Question:
my parent linear layout
'''
<LinearLayout
android:id="@+id/gif_linear_layout"
android:background="@drawable/shape"
android:layout_marginTop="5dp"
android:layout_width="200dp"
android:layout_height="200dp"
android:orientation="vertical" />
'''
so I have this class GifWebView
'''
import android.content.Context;
import java.io.InputStream;
import android.graphics.Canvas;
import android.graphics.Color;
import android.graphics.Movie;
import android.os.SystemClock;
import android.view.View;
public class GifWebView extends View {
private Movie mMovie;
InputStream mStream;
long mMoviestart;
public GifWebView(Context context, InputStream stream) {
super(context);
mStream = stream;
mMovie = Movie.decodeStream(mStream);
}
@Override
protected void onDraw(Canvas canvas) {
canvas.drawColor(Color.TRANSPARENT);
super.onDraw(canvas);
final long now = SystemClock.uptimeMillis();
if (mMoviestart == 0)
{
mMoviestart = now;
}
int gif_image_duration = mMovie.duration();
if(gif_image_duration==0)
{
gif_image_duration = 1;
}
final int relTime = (int) ((now - mMoviestart) % gif_image_duration);
mMovie.setTime(relTime);
mMovie.draw(canvas, 10, 10);
this.invalidate();
}
}
'''
i create instance of this class in my main activity to show gif images
which workd perfectly
in main activity
'''
GifWebView gif_view;//global var
// already existing linear layout in my layout file
// and then this in onCreate() method
gif_linear_layout = (LinearLayout)findViewById(R.id.gif_linear_layout);
InputStream stream = null;
try {
stream = getAssets().open(gif_name);
//stream = getAssets().open("gif_images").;
}
catch (IOException e)
{
e.printStackTrace();
}
gif_view.setLayoutParams(new LayoutParams(LayoutParams.FILL_PARENT,LayoutParams.FILL_PARENT));
gif_linear_layout.addView(gif_view);
'''
now somebody please tell me how can set the layout parameters for the view created by creating the instance of the GifWebVIew class
actually i want the instance view to perfectly fit in to my linear layout
but it is not fitting
any help ir suggestion please .
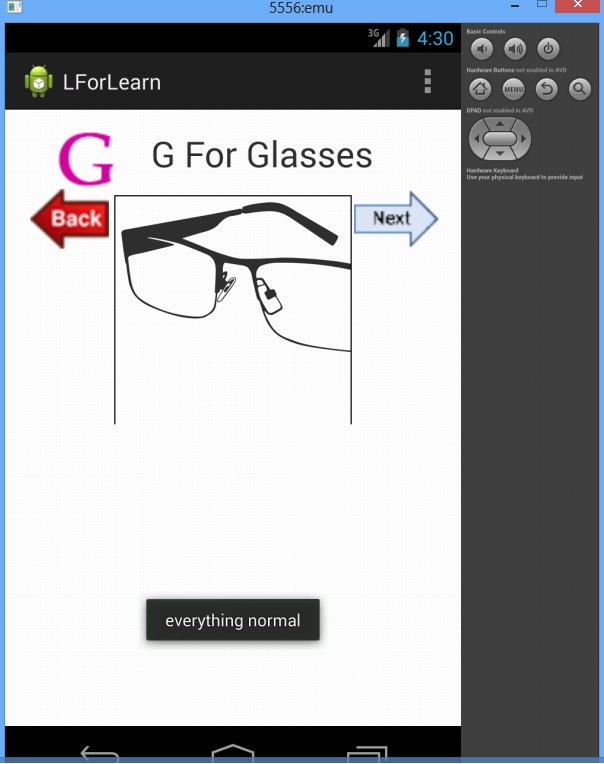
Answer: '''
// just replace your parent layout with this
<LinearLayout
android:id="@+id/gif_linear_layout"
android:background="@drawable/shape"
android:layout_marginTop="5dp"
android:layout_width="match_parent"
android:layout_height="wrap_content"
android:orientation="vertical" />
'''